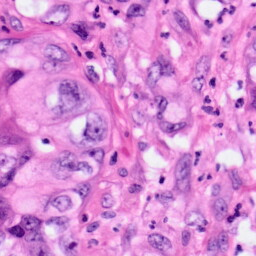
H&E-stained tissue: Pancreatic